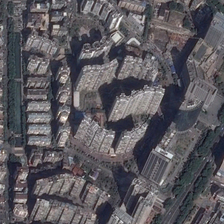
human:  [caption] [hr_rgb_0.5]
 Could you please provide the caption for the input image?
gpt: two roads divided the orderly arranged high rise housing into three blocks .

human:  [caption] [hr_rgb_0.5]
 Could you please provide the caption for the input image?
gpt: the commercial area is surrounded by the redidential quarters .

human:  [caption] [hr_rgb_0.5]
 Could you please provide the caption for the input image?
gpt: the commercial area is surrounded by the redidential quarters .

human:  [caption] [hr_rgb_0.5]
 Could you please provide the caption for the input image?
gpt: plenty of skyscrapers stands at this prosperous commercial area .

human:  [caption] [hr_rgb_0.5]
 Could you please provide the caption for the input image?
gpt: many commercial tall buildings are in a commercial area .